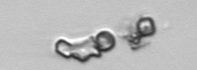
Label: Thalassiosira_TAG_external_detritus